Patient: sex F, age 65
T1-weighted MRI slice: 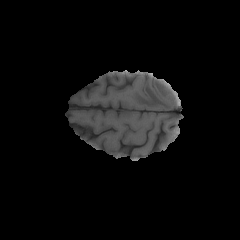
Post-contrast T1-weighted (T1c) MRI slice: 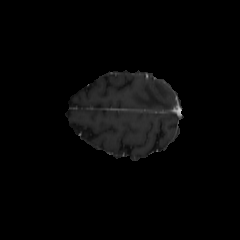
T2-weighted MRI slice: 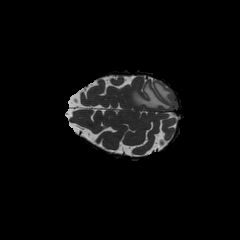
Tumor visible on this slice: yes
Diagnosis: Glioblastoma, IDH-wildtype
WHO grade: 4